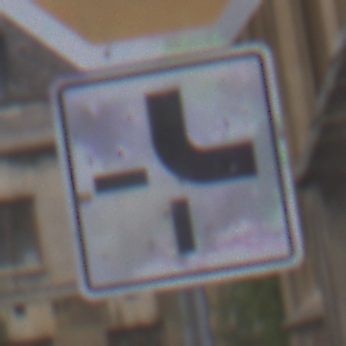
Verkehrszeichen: VerlaufVorfahrtsstrasse4
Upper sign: Stop
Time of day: Midday
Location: Outdoor (Urban)
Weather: Overcast
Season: NotSpecified
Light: Natural